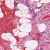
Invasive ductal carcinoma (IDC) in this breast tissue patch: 1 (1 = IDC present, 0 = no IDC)